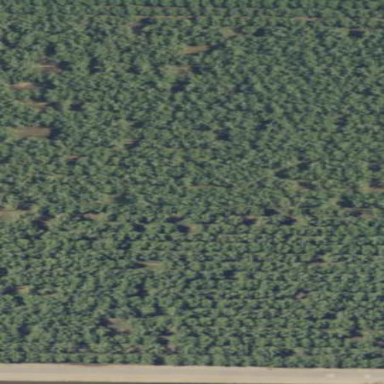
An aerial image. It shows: Almond orchard with rows of almond trees.